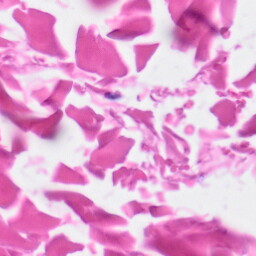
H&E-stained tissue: Skin